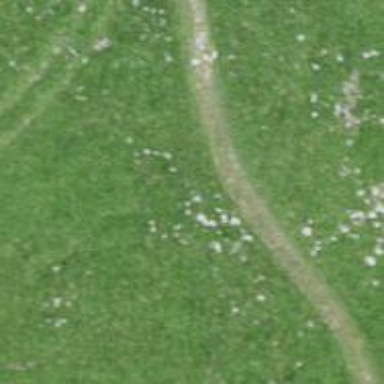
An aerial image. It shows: Dirt path with tracktype grade5.